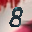
Label: 8